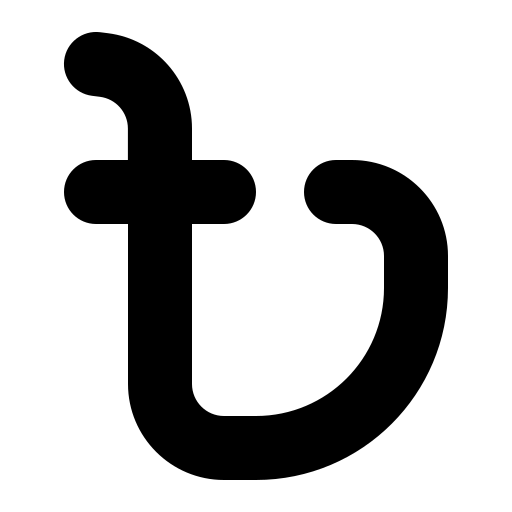
Tags: icon, FontAwesome, fa-icon, solid, bangladeshi, taka, sign